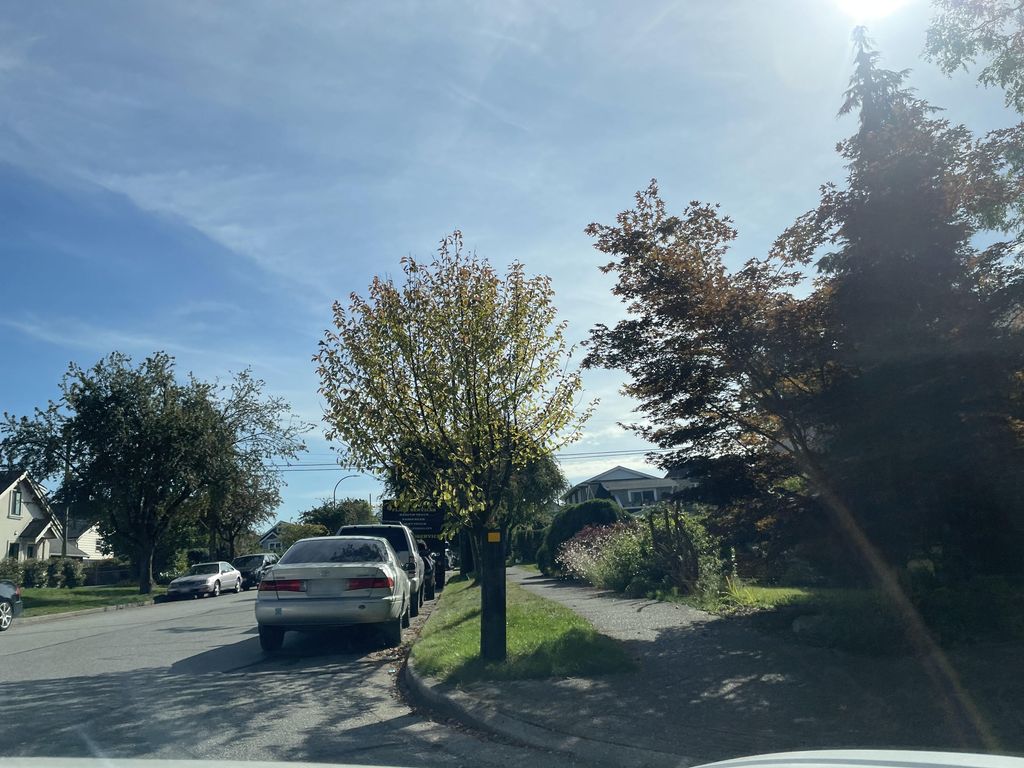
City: vancouver